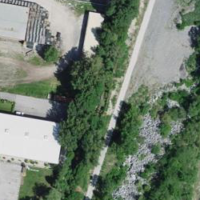
EUNIS habitat code: 54
Species observed at this site:
Eurydema ventralis